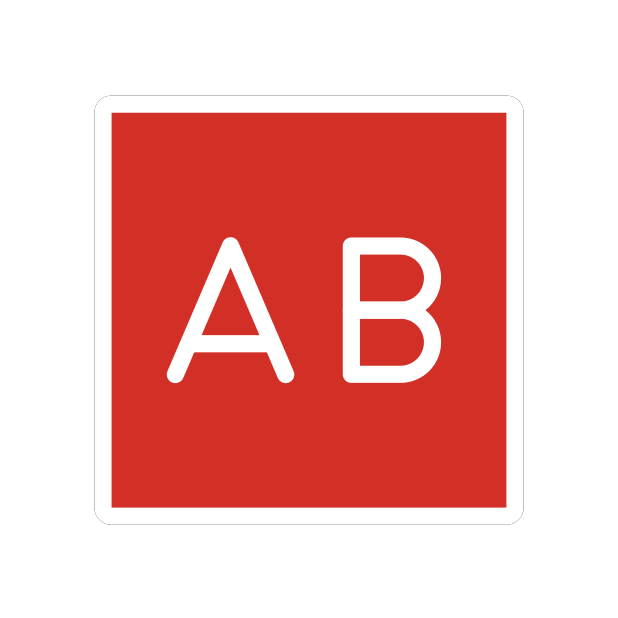
AB button (blood type)